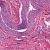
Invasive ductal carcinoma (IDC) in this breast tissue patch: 0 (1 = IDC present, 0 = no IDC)